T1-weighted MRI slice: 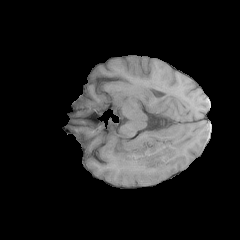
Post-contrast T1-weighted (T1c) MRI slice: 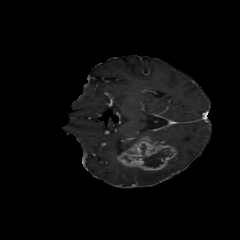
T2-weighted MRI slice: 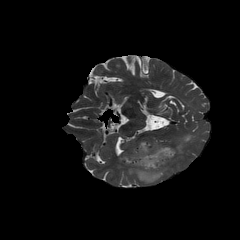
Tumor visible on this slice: yes